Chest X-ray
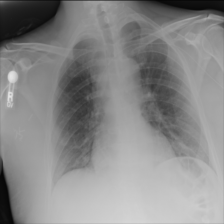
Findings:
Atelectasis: negative
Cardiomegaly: negative
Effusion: negative
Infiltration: negative
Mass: negative
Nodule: negative
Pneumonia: negative
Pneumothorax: negative
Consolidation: negative
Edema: negative
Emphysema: negative
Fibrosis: negative
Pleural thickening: negative
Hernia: negative